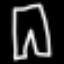
Label: pants